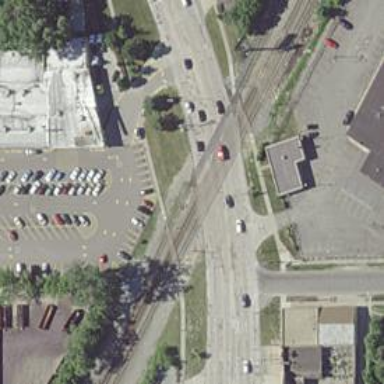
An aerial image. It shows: Railway crossing.